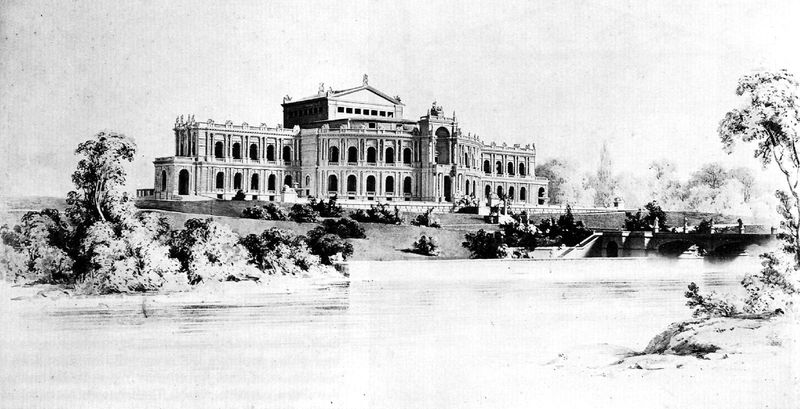
Titel: Festspielhaus
Künstler: Gottfried Semper
Standort: München, Festspielhaus (EU - D - B)
Schlagwörter: baum, wasser, bäume, fluss, fenster, zeichnung, anlage, park, rasen, schloss, brücke, gebüsch, garten, giebel, opernhaus, treppe, bögen, halbrund, villa, plan, semper